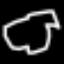
Label: octagon